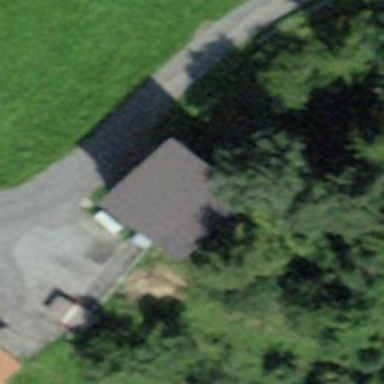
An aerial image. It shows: Rural barn.